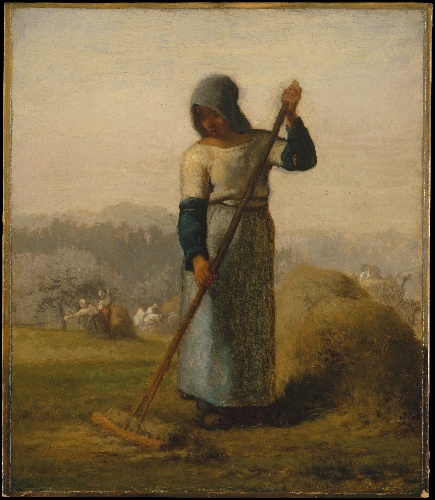
Title: Woman with a Rake
Artist: Jean-François Millet
Artist bio: French, Gruchy 1814–1875 Barbizon
Date: probably 1856–57
Object type: Painting
Classification: Paintings
Medium: Oil on canvas
Dimensions: 15 5/8 x 13 1/2 in. (39.7 x 34.3 cm)
Department: European Paintings
Credit line: Gift of Stephen C. Clark, 1938
Accession year: 1938
Repository: Metropolitan Museum of Art, New York, NY
Tags: Women|Working|Farms|Haystacks